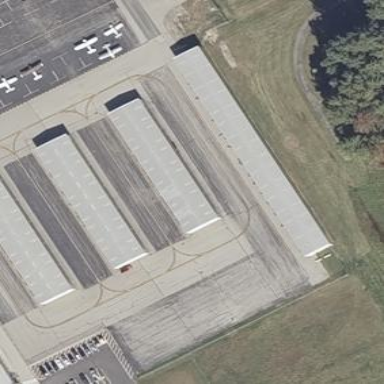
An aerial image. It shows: Hangar building.